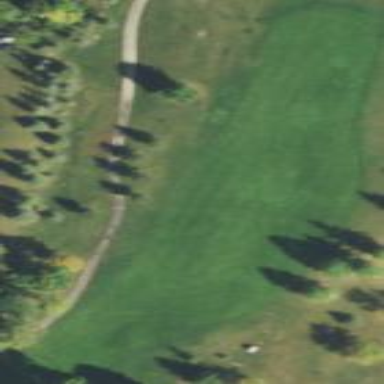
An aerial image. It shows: Scenic golf fairway.